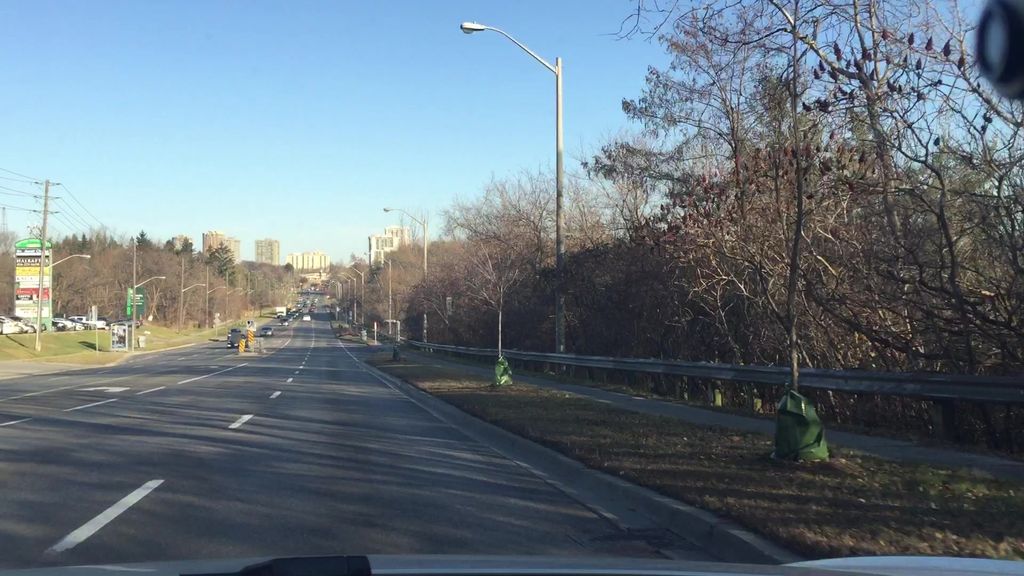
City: toronto